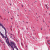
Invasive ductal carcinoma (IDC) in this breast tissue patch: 0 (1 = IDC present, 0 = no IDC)